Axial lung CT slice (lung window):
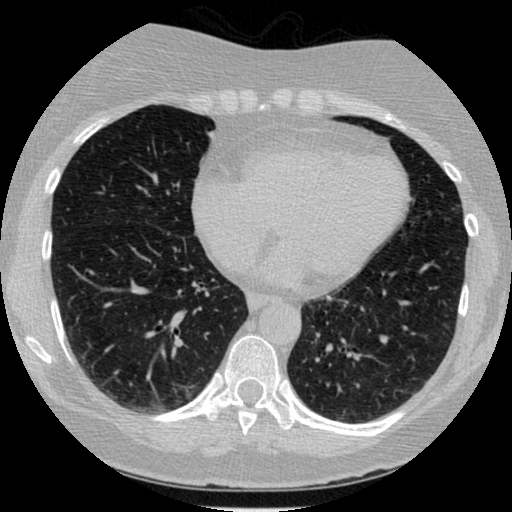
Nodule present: no